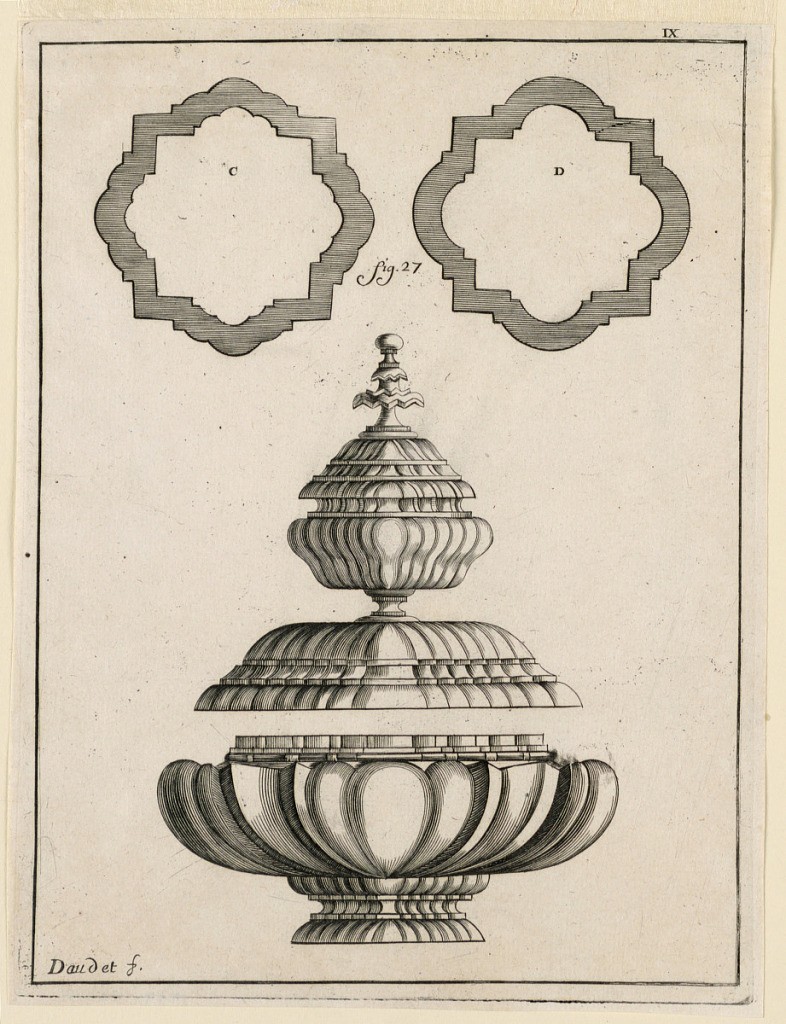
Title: Plate 9, from Recueil d'ouvrages curieux de mathématique et de mécanique, ou description du cabinet de Monsieur Grollier de Servière
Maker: Etienne Joseph Daudet, French, 1672 - 1730
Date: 1732
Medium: Engraving on paper
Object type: Print
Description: A squat container, design for metal on a base without feet. Above, two plans, C and D, probably for fitting the top and bottom.